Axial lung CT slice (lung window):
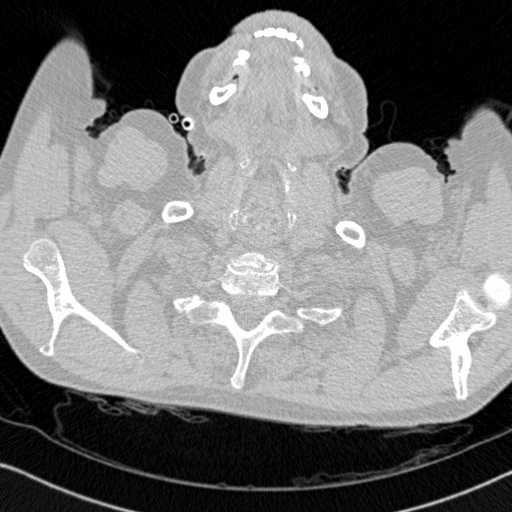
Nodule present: no